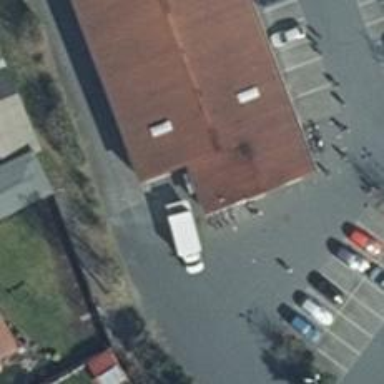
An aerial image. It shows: Supermarket.